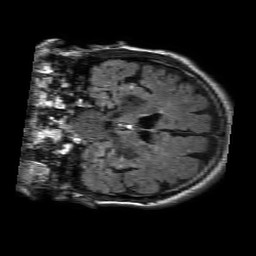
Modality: FLAIR
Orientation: coronal
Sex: male
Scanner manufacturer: philips
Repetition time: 11 s
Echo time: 0.125 s